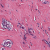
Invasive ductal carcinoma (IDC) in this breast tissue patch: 0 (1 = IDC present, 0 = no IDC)